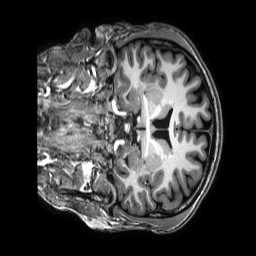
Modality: T1w
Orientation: coronal
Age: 28
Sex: male
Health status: healthy
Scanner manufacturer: philips
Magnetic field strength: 3 T
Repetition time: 0.009 s
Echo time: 0.003996 s